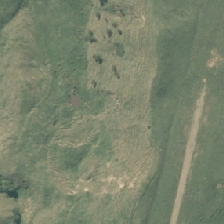
Land cover: high_producing_grassland